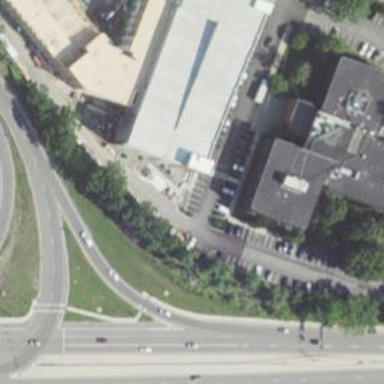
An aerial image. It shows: Office building.